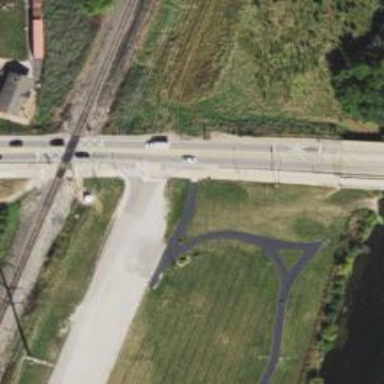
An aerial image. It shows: Secondary road with separate asphalt sidewalks.